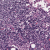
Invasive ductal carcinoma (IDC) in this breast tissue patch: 0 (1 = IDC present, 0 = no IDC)